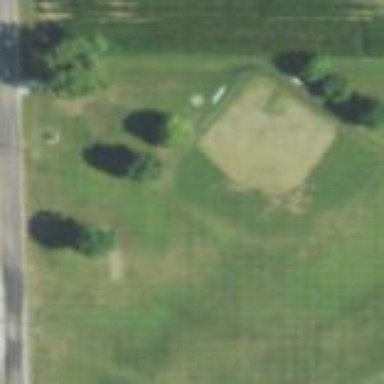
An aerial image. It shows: Baseball pitch for leisure land.